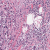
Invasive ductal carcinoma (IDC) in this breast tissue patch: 1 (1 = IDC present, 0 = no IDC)